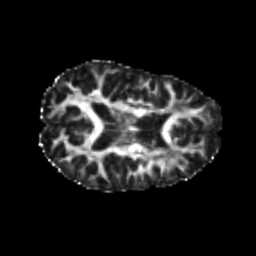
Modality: FA
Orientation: axial
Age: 22
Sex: female
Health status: healthy
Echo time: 0.074 s